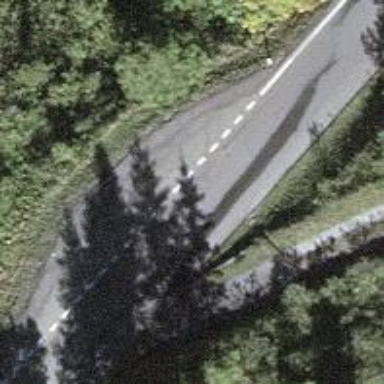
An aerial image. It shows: Passing place on the road.